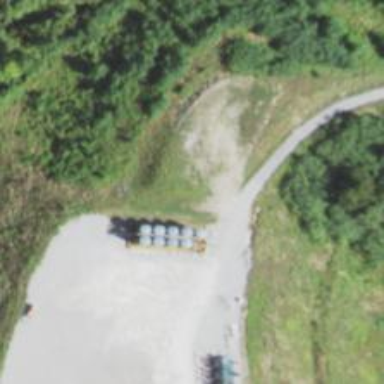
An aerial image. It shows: Storage tank with man-made structure.